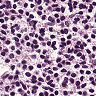
Metastatic tissue present: no